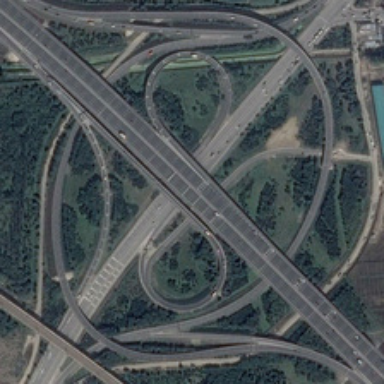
Many green plants are near a viaduct with some cars .